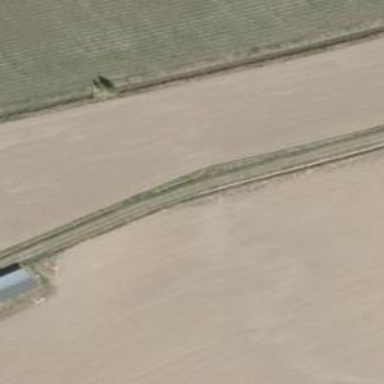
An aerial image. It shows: Well-maintained track road with grade 1 tracktype.